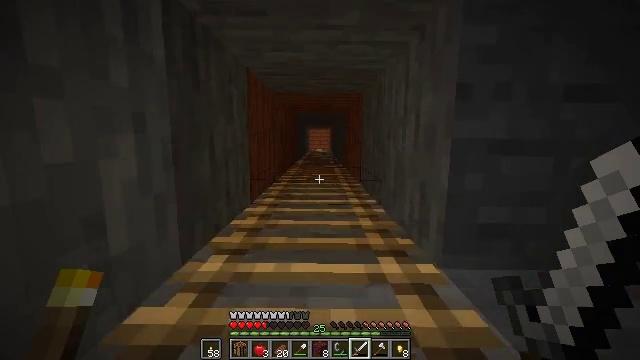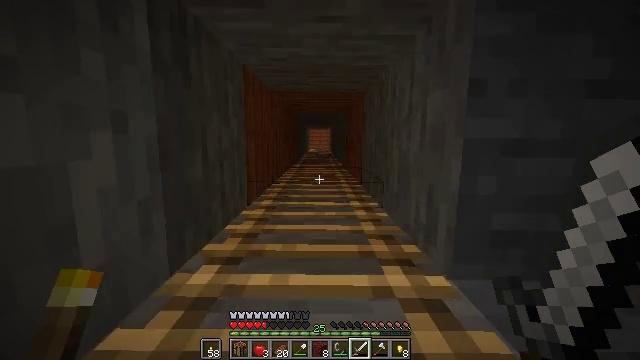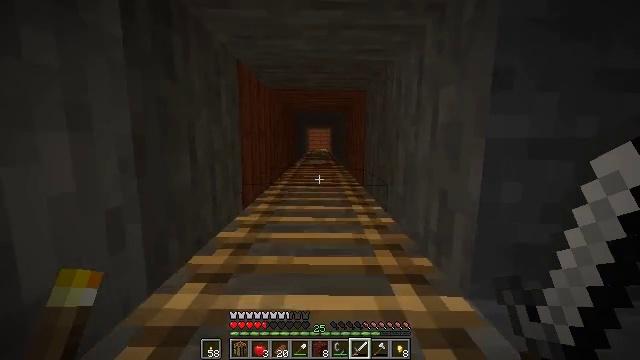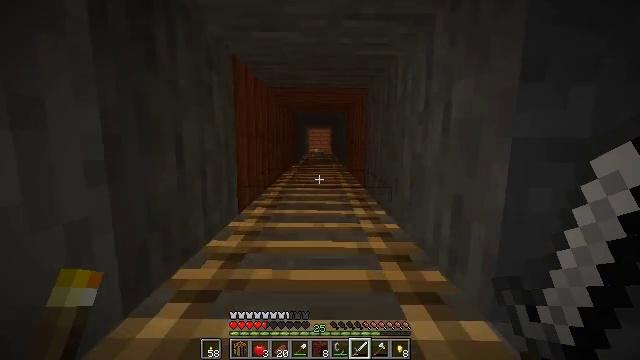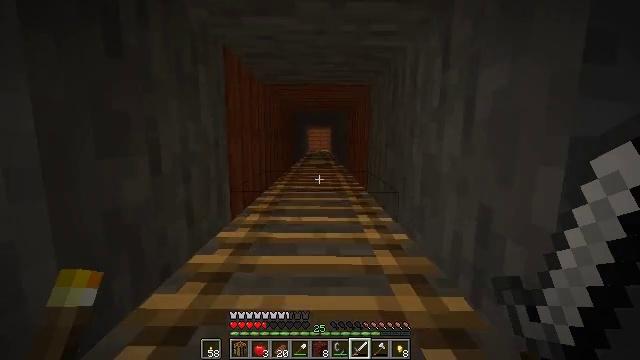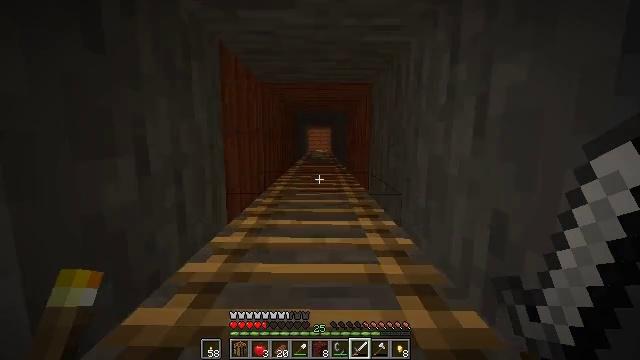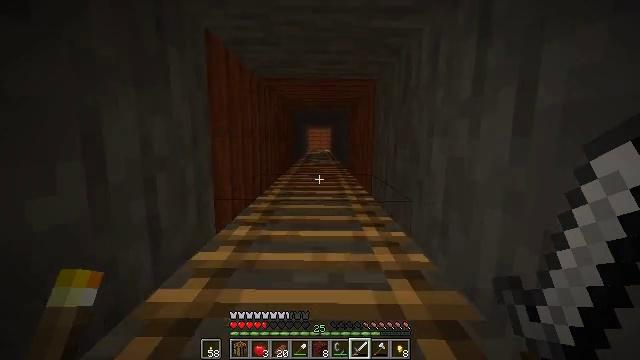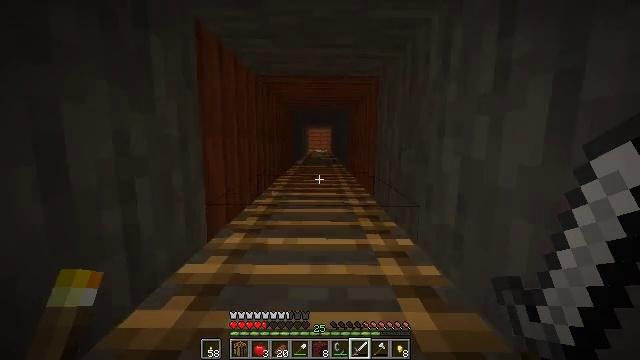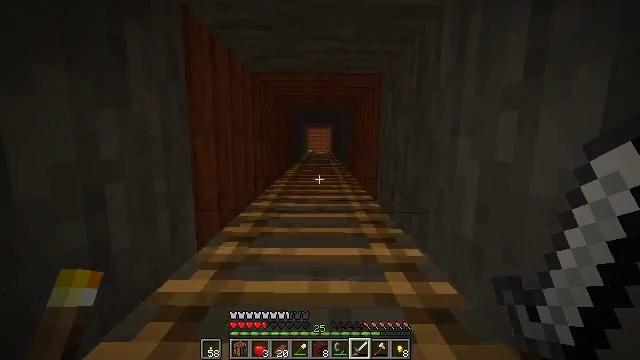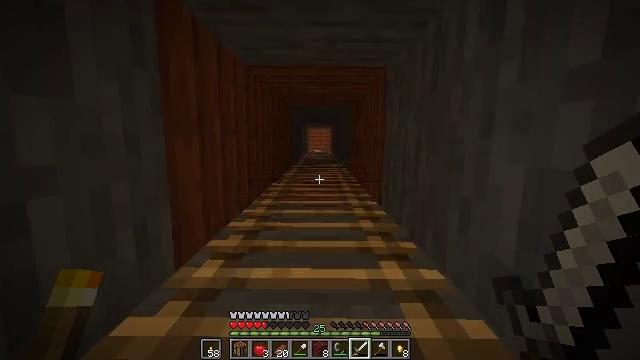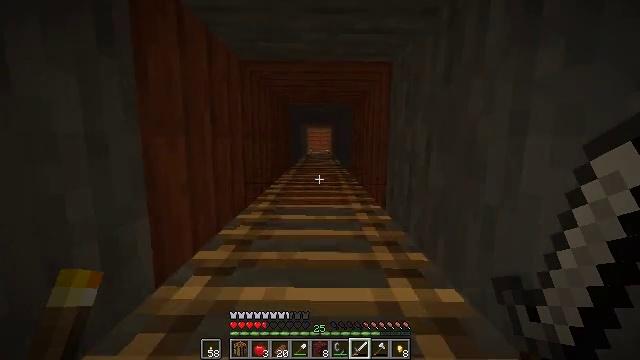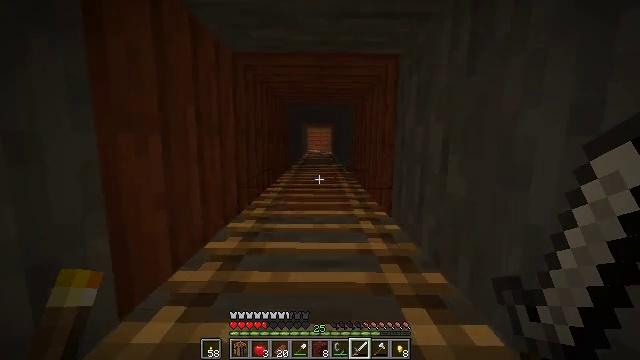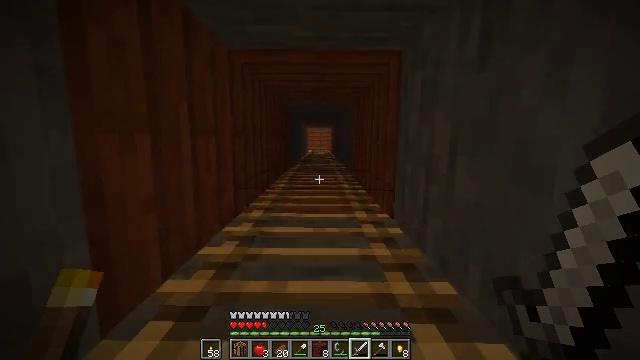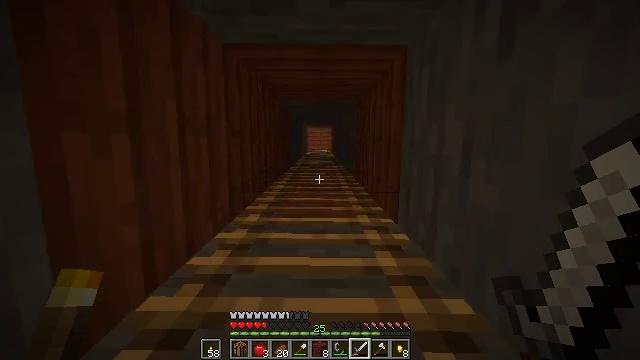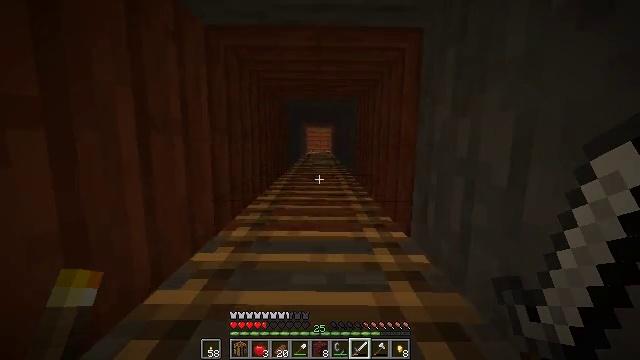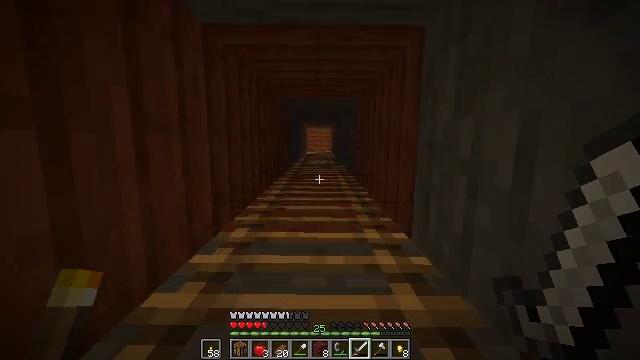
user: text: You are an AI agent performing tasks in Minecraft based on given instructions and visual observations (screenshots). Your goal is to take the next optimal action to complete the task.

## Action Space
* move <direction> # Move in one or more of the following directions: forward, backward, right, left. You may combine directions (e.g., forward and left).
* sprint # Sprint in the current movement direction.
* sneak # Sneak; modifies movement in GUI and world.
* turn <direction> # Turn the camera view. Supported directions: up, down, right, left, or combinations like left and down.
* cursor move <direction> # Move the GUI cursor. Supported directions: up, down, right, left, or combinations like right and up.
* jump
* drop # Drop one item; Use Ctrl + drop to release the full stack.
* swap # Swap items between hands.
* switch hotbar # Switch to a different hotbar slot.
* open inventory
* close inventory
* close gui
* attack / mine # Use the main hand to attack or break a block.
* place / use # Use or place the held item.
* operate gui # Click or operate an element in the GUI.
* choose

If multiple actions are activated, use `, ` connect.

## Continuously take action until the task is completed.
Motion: motion action
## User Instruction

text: Combine materials to craft a diamond sword.
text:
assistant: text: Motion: move forward, jump
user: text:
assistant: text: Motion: move forward, jump
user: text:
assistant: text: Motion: move forward, jump
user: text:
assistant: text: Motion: move forward, jump
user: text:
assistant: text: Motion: move forward, jump
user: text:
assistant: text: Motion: move forward, jump
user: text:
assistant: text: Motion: move forward, jump
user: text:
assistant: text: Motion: move forward, jump
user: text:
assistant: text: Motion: move forward, jump
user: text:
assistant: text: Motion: move forward, jump
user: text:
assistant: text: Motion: move forward, jump
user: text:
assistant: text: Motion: move forward, jump
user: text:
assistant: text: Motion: move forward, jump
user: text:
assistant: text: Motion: move forward, jump
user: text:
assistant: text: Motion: move forward, jump
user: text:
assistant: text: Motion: move forward, jump
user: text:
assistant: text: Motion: move forward, turn left and down, jump
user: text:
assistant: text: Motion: move forward, jump
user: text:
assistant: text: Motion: move forward, jump
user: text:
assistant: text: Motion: move forward, jump
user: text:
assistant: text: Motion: move forward, jump
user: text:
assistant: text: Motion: move forward, jump
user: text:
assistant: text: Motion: move forward, jump
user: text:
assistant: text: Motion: move forward, jump
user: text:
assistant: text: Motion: move forward, jump
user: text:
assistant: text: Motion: move forward, jump
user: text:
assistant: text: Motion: move forward, jump
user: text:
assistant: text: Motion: move forward, jump
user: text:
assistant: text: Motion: move forward, turn left and up, jump
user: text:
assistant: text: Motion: move forward, turn right, jump